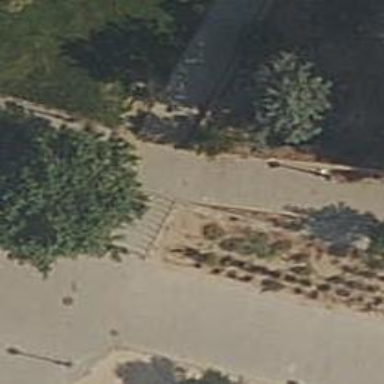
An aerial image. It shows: Set of steps on the road.